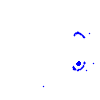
Particle: electron